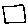
Label: square